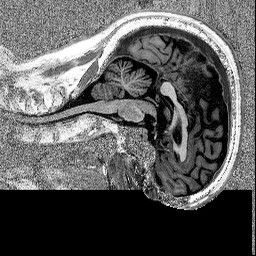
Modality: MP2RAGE
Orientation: sagittal
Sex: male